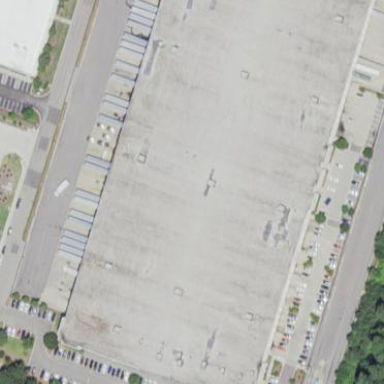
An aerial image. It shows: Warehouse.